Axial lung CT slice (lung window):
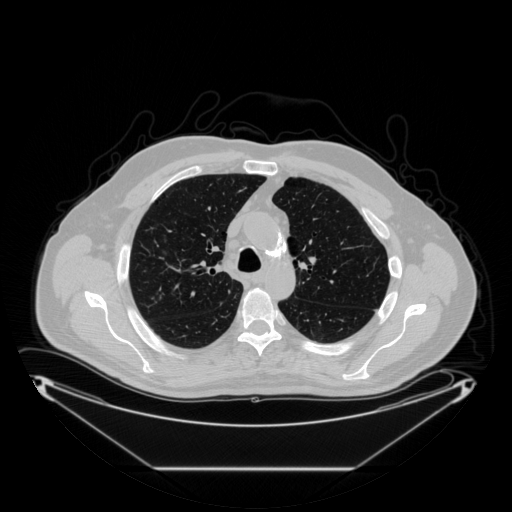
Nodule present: no